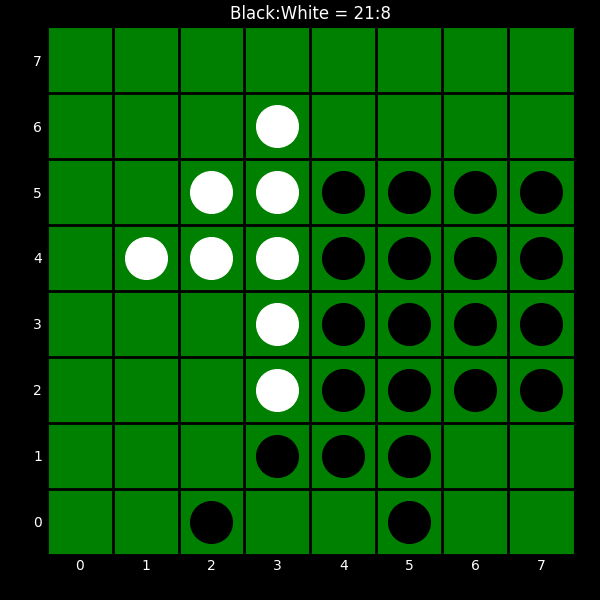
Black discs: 21
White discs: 8